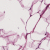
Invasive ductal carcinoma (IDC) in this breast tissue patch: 0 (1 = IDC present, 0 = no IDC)